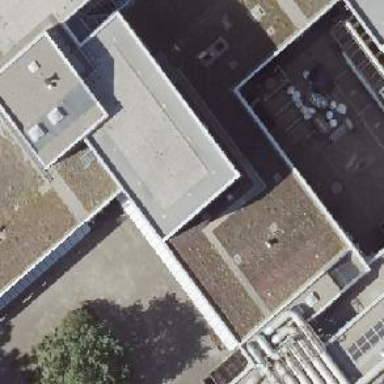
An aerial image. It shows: Library.